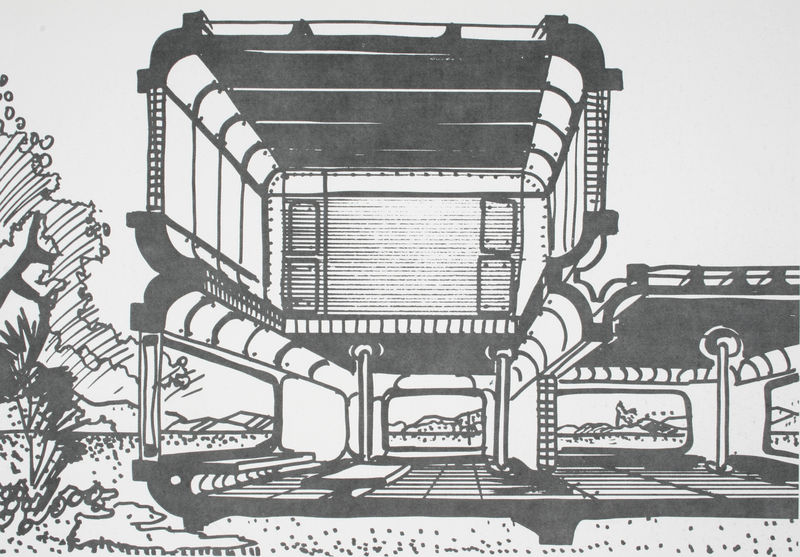
Titel: Stapelhäuser, Innenansicht eines Kapselelements
Künstler: Wolfgang Döring
Schlagwörter: bäume, fenster, gebäude, haus, park, architektur, boden, entwurf, kapselhaus